Chest X-ray. View position: PA
Patient age: 35
Patient sex: F
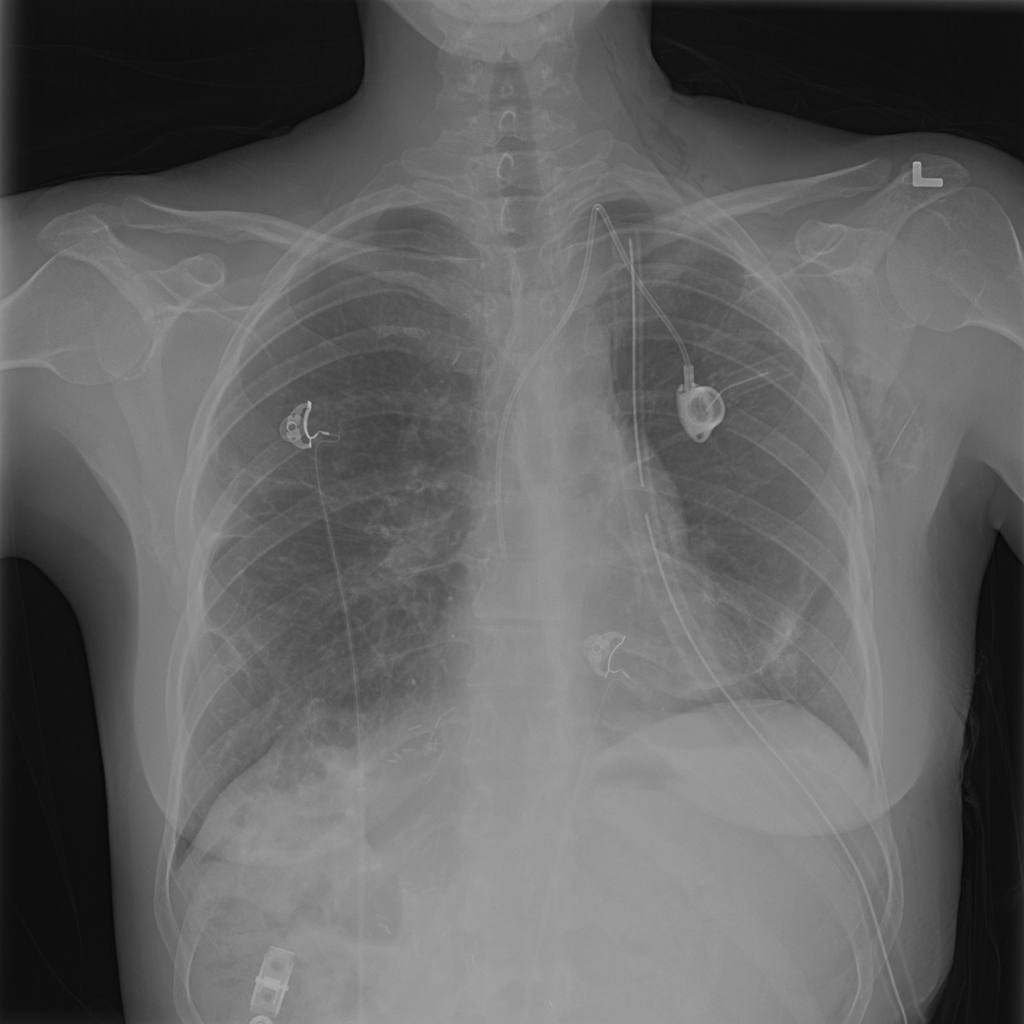
Finding: Pneumothorax